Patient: sex F, age 63
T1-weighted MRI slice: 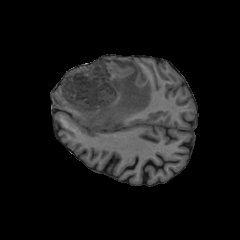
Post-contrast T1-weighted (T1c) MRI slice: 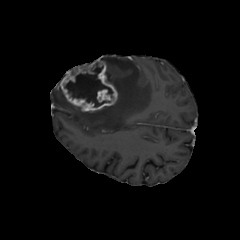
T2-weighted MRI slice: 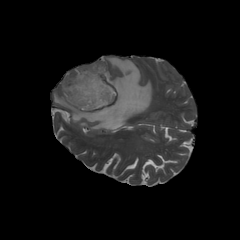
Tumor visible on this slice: yes
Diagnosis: Glioblastoma, IDH-wildtype
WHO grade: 4